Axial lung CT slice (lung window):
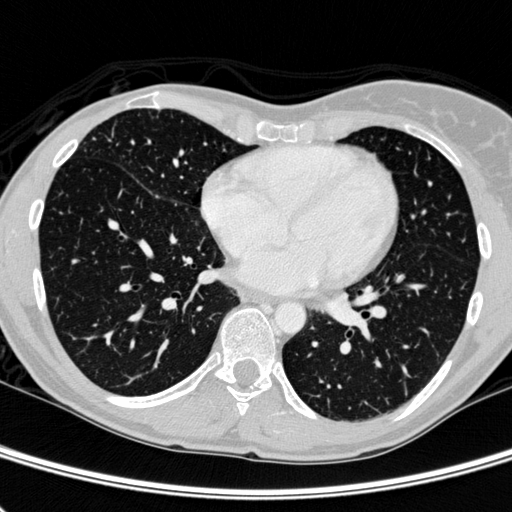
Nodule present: no